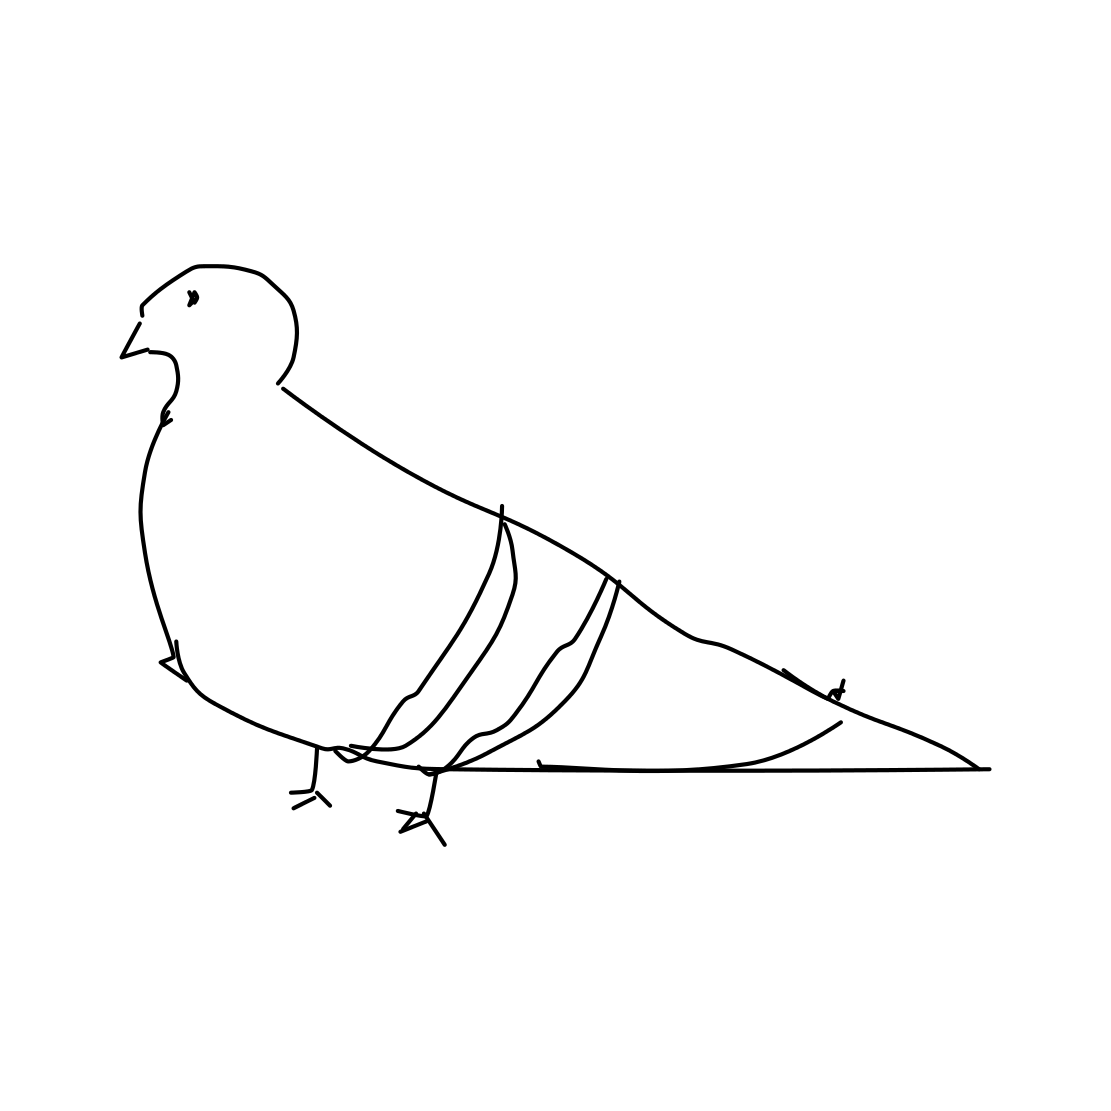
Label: pigeon